Field crop: tomato
Growth stage: 1
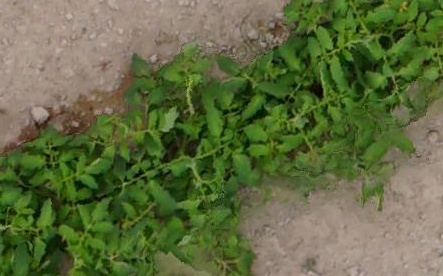
Species: tomato